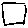
Label: square